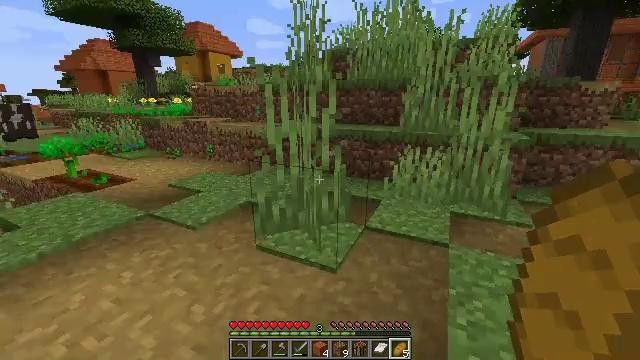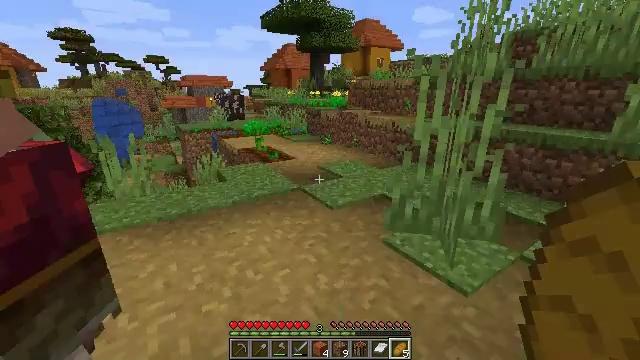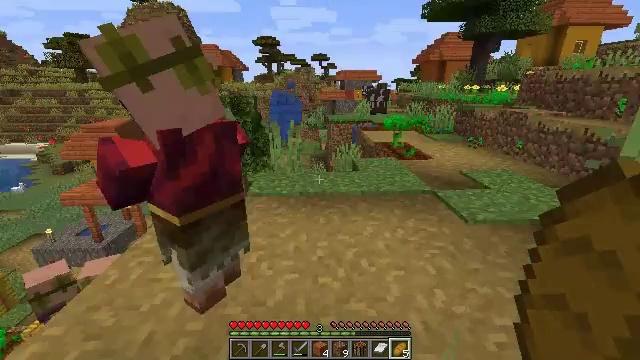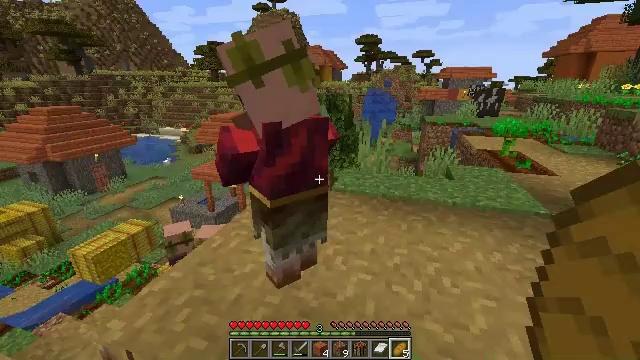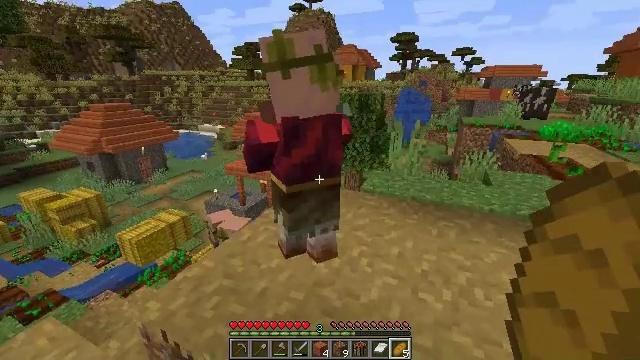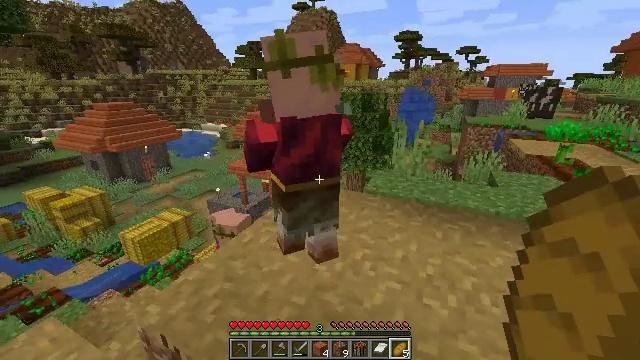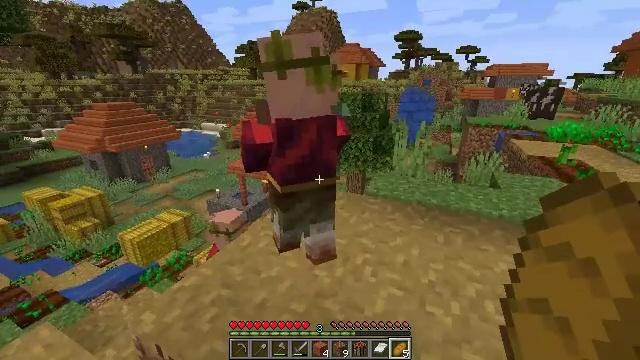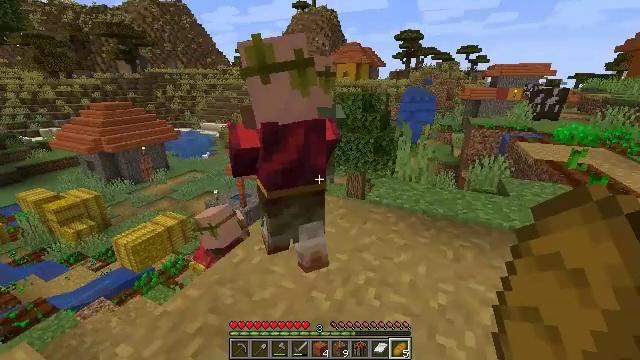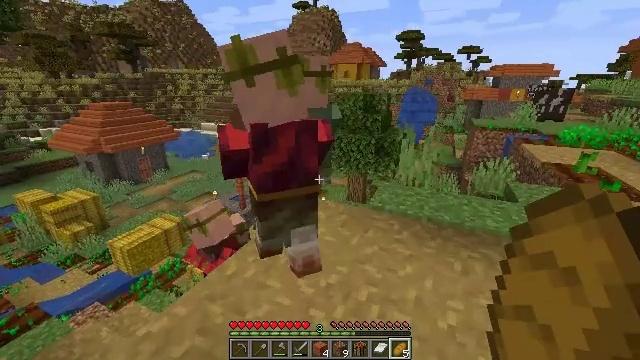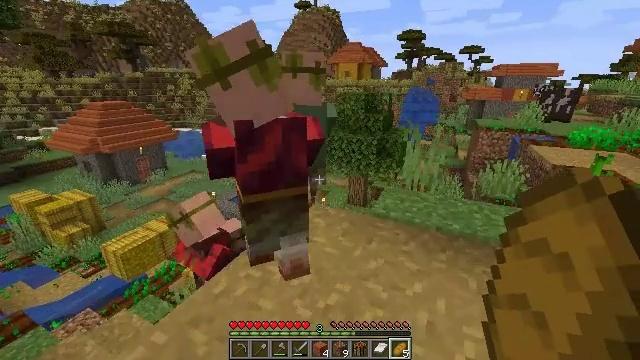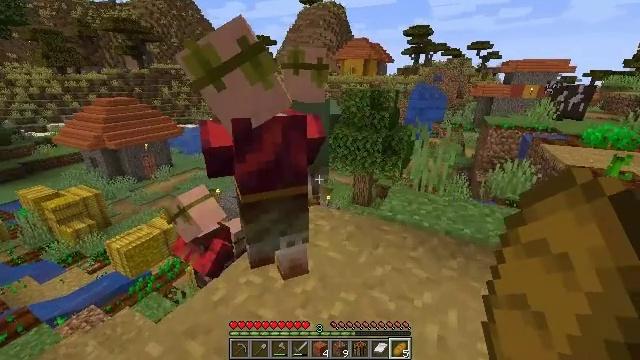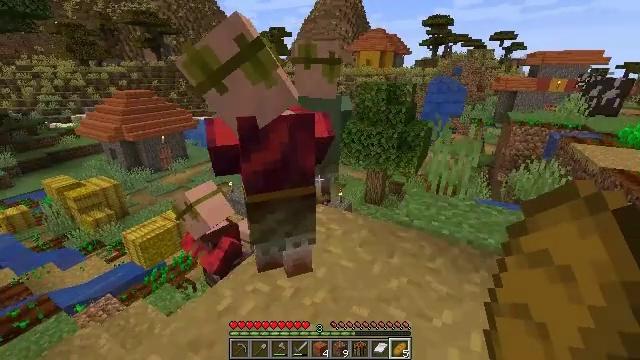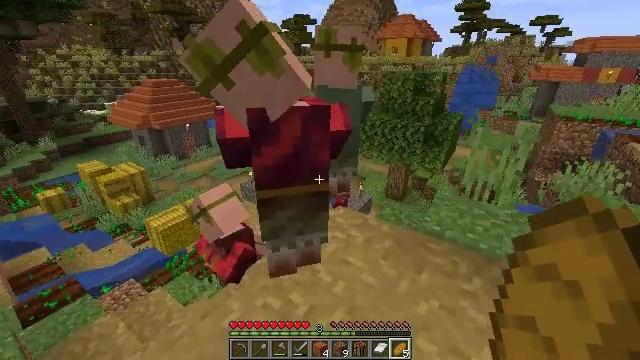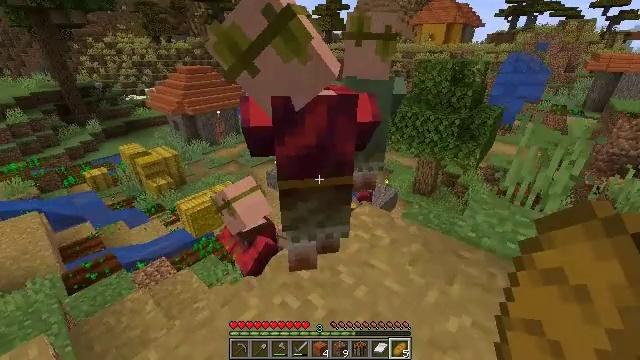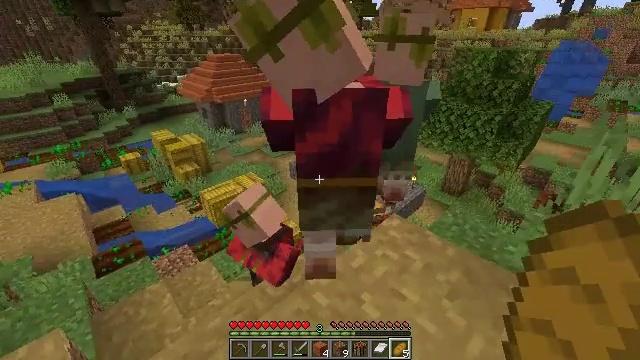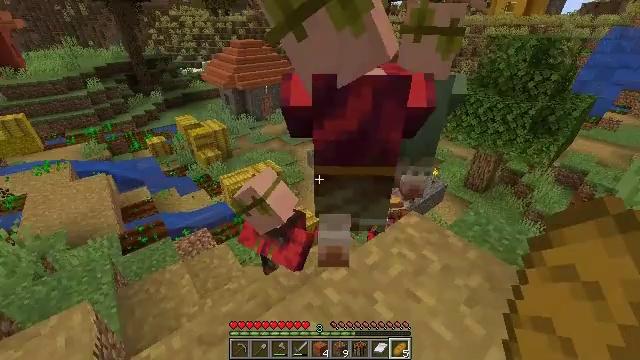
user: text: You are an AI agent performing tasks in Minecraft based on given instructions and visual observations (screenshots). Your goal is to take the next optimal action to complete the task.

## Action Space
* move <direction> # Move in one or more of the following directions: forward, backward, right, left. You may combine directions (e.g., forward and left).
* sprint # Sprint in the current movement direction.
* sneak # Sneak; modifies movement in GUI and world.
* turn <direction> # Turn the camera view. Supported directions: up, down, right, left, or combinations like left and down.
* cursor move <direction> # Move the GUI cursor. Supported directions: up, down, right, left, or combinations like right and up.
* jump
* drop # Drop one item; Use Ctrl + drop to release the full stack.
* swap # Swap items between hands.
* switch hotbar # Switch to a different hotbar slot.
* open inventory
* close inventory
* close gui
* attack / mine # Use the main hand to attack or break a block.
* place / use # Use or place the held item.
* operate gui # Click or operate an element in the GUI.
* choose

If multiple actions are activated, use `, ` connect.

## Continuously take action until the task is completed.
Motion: motion action
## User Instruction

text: Gather the cartography table from its current location.
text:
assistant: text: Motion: turn left and down
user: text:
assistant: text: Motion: turn left and down
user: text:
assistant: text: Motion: turn left
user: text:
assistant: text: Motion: turn left
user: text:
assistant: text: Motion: move forward
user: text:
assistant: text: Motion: move forward
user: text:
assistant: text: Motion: move forward
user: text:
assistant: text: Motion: move forward
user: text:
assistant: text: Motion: move forward
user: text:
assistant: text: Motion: move forward, turn left
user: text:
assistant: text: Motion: move forward, turn left and down
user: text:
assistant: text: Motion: move forward, turn left and down
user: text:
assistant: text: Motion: move forward, turn left and down
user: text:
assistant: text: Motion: move forward, turn left and down
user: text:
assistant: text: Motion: turn left and down
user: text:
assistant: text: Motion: turn left and down
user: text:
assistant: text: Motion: move left, turn left
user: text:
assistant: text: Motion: move left, turn left and down
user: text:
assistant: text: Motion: move left, turn left
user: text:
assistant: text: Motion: move left, turn left
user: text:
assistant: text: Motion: move forward and move left, turn left
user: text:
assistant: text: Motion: move forward and move left
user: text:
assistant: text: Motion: move forward and move left
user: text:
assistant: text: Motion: move forward and move left
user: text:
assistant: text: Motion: move forward and move left
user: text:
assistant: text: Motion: move forward and move left
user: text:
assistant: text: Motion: move forward and move left
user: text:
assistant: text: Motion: move forward and move left
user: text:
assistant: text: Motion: move forward and move left
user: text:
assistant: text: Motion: move forward and move left